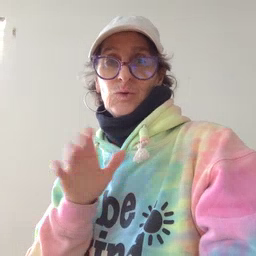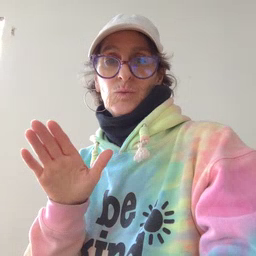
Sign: room